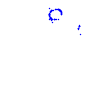
Particle: kaon